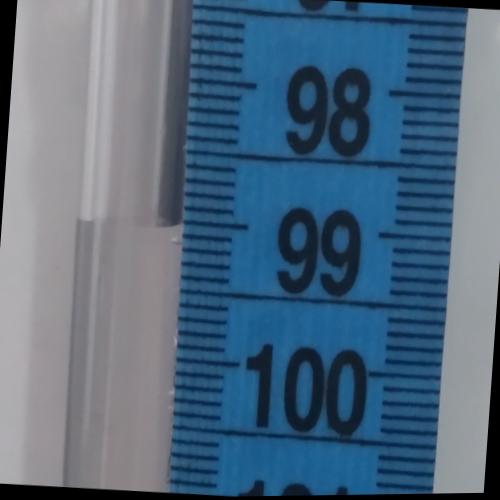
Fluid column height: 99.0 cm